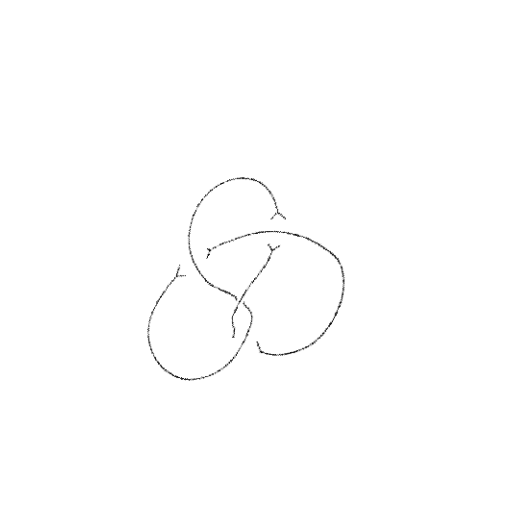
Crossing number: 4